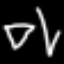
Label: diamond